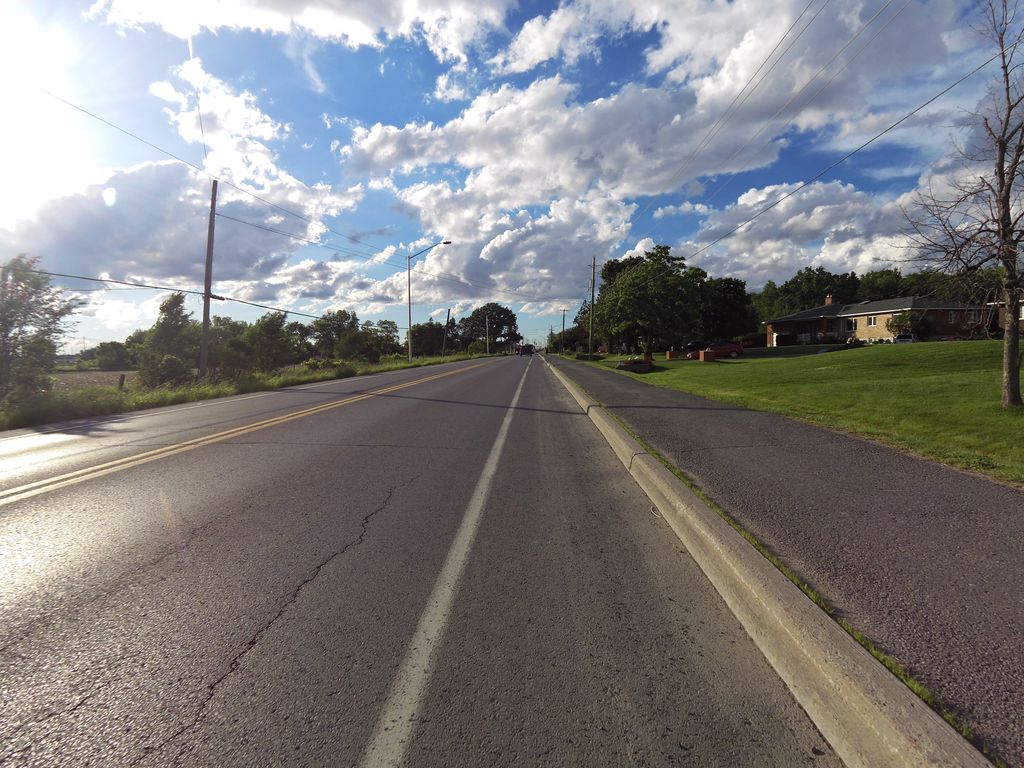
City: ottawa-gatineau